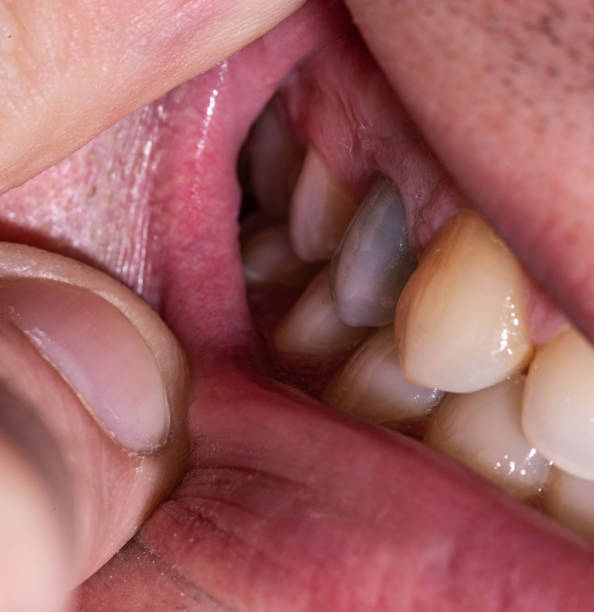
Condition: Caries